Question: I am importing csv data to R using
'''
data <- read.csv(file="file_name.csv")
'''
This data has 9 columns and 5000 rows and data values are real number. Now I want to use this data as a data frame. But the first columns occurs with some levels. I don't want this levels.
Here is a sample data in .csv format

Could any one please help me to remove the levels from the first column after it is imported to R.
Here is my attempt:
'''
data$col_1 = as.numeric(as.character(data$col_1))
'''
But it showing warning:
'''
Warning message:
NAs introduced by coercion
'''
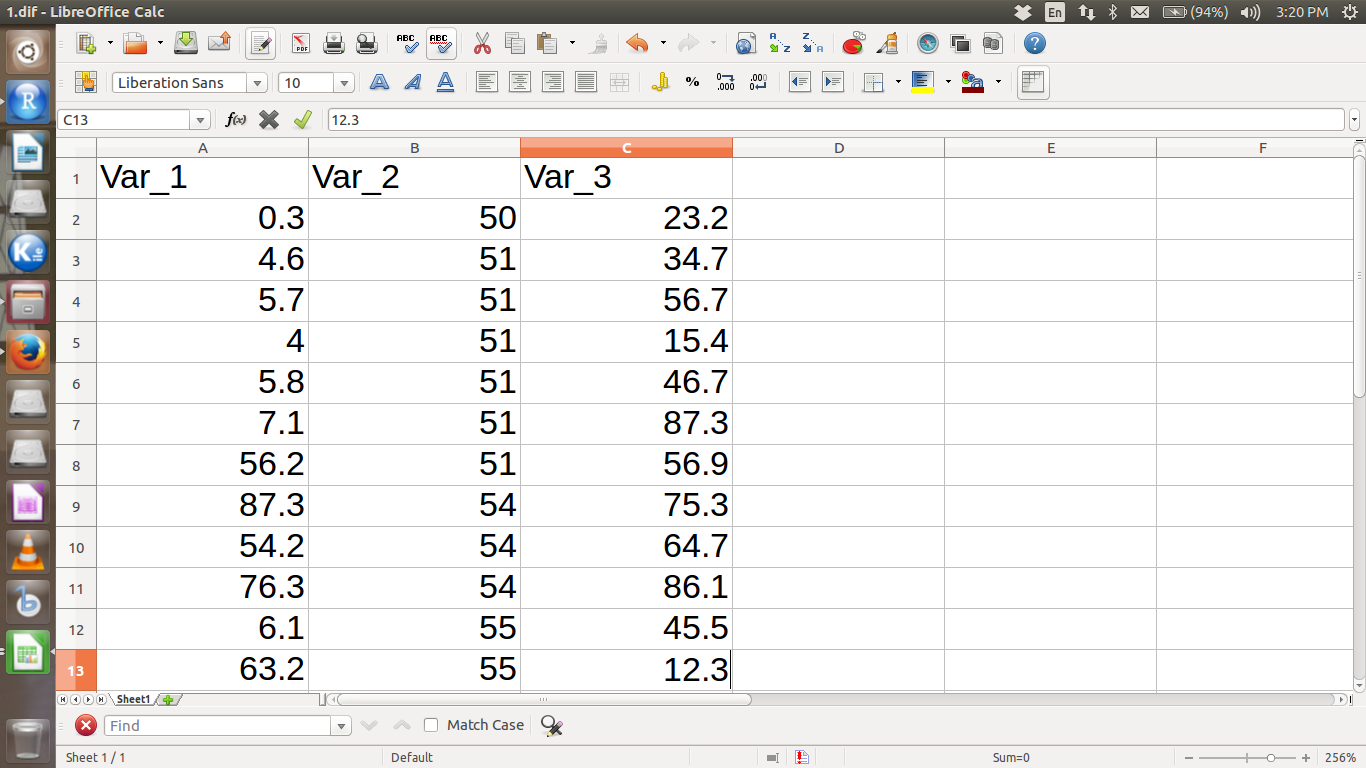
Answer: 'read.csv' is basically a wrapper around 'read.table', turn off 'stringsAsFactors' will work.
'''
data <- read.csv(file="filename", stringsAsFactors=FALSE)
'''
Then I guess that column will be treated as 'characters'. Then you can do this to convert to numeric.:
'''
data$col <- as.numeric(data$col)
'''
Note: if you have a clean column containing only numbers, 'read.csv' will read in as numeric intelligently, if it read in as 'factors', it means R detected something that is text or nonnumeric. you might want to pay attention to the 'warnings' see which records got converted to NA due to what reason.
For example, I have a csv file.

When I read in, the id column will be treated as 'characters' simply because there is one row contains 'ohyeah' (if it is empty or NA, R still will treat as column as numeric). I would recommend you to first subset the records that have been contaminated, see if it is a big issue or not.
'''
> subset(data, is.na(as.numeric(id)))
name id
4 dan ohyeah
Warning message:
In eval(expr, envir, enclos) : NAs introduced by coercio
'''